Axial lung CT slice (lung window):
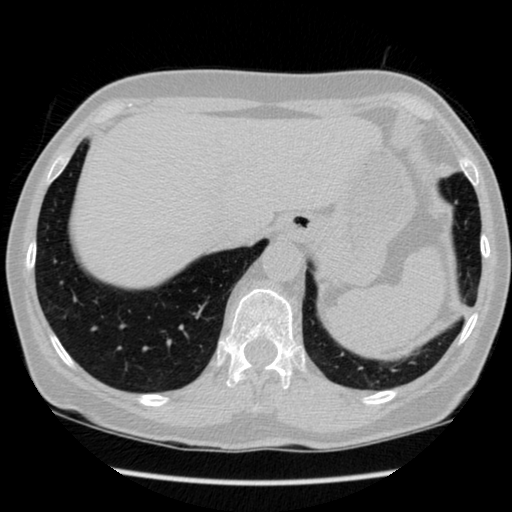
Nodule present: no